Question: I'm using Twitter's Bootstrap to create the HTML/CSS for my website. I run into a problem when creating the forms, however:

As you can see the inputs are too skinny for the text. I have tested with my own code, as well as copy/pasting the exact code from their documentation:
<URL>
I am including two resources:
'''
<link href="../bootstrap/css/bootstrap.css" rel="stylesheet">
<link href="../bootstrap/css/bootstrap-responsive.css" rel="stylesheet">
'''
As far as I can tell they are loading correctly. Am I missing a resource?
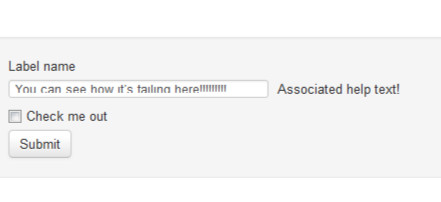
Answer: Damnit. I was missing
'''
<!DOCTYPE html>
'''
at the top of the document.